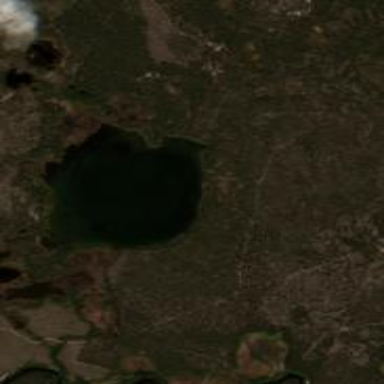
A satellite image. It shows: Serene lake.